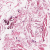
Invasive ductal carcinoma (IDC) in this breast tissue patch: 0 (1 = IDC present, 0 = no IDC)